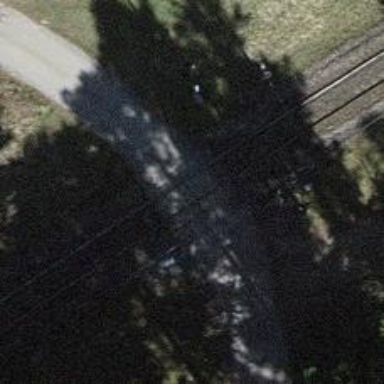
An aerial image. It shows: Railway level crossing.